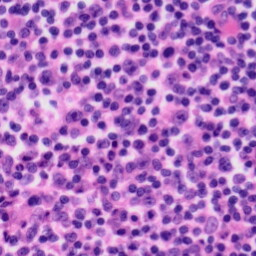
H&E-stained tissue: Tonsil